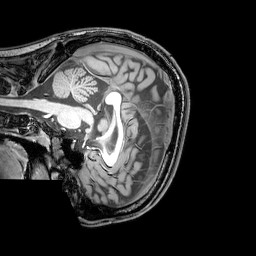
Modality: T1w
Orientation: sagittal
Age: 26
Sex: male
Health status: healthy
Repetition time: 0.081 s
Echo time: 0.037 s